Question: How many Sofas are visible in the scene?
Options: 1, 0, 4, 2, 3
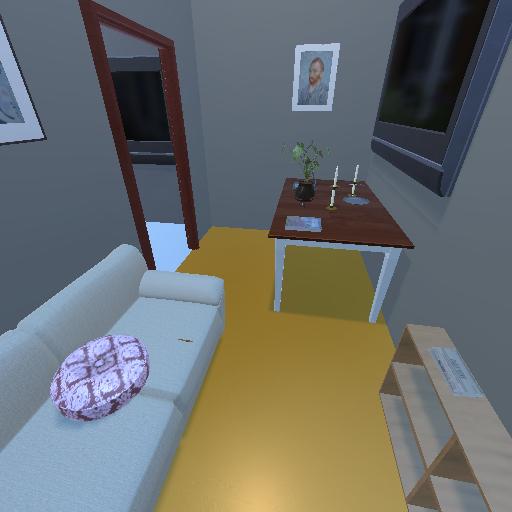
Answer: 1